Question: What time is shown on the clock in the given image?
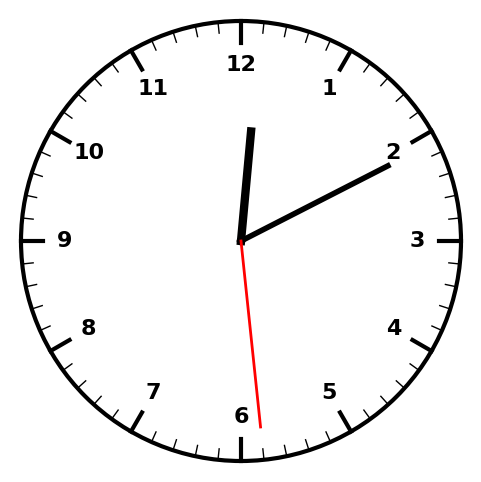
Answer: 12:10:29